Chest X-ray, AP view. Patient: 45 years old, sex F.
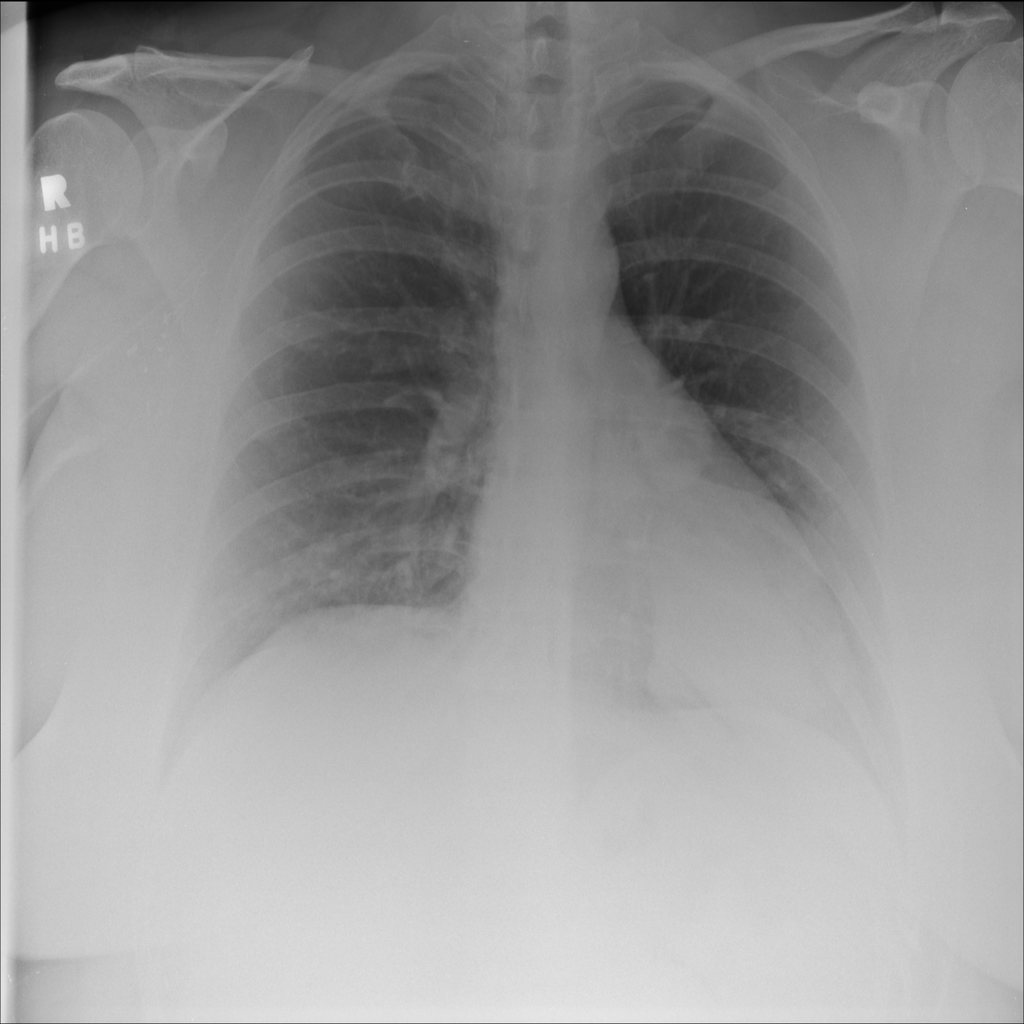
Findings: Mass